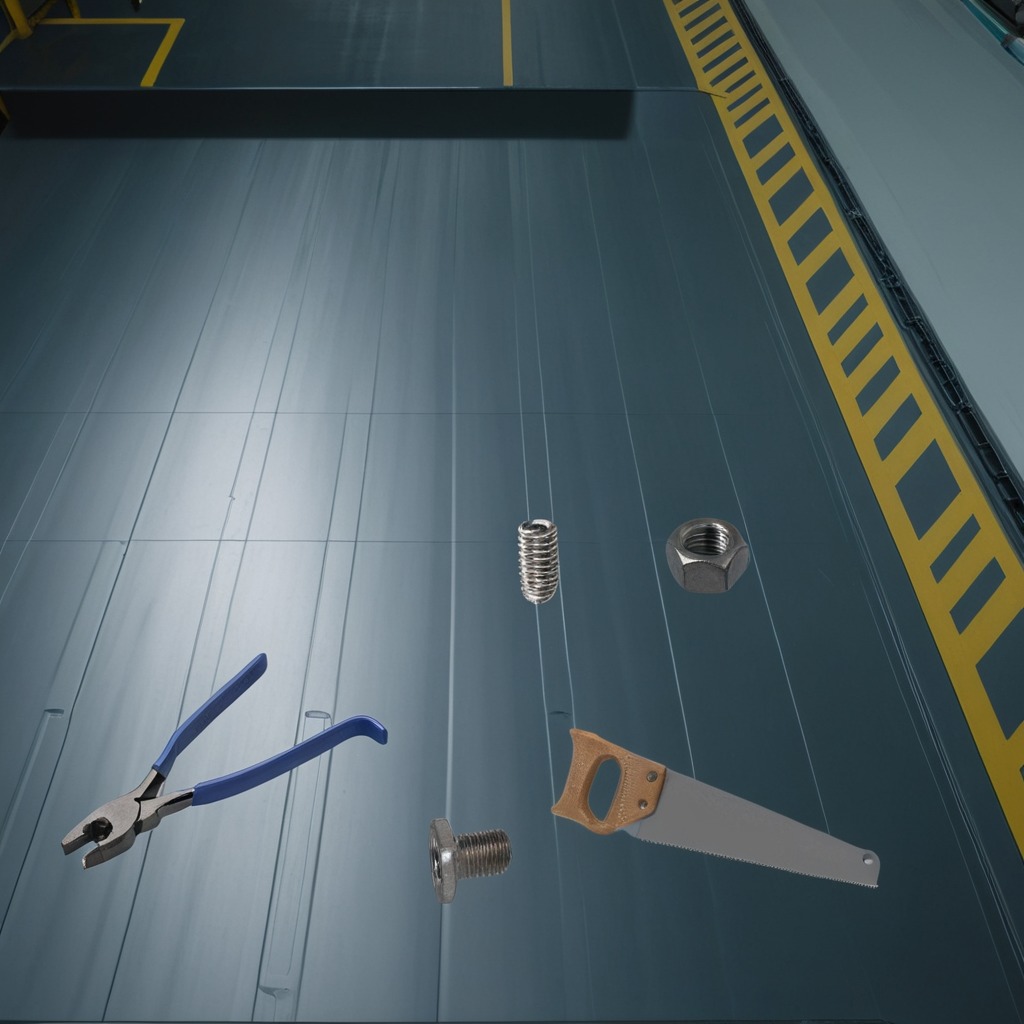
A metal machine screw, pliers, coiled metal spring, a handheld metal saw, and a metal nut are lying on the toolbox surface.